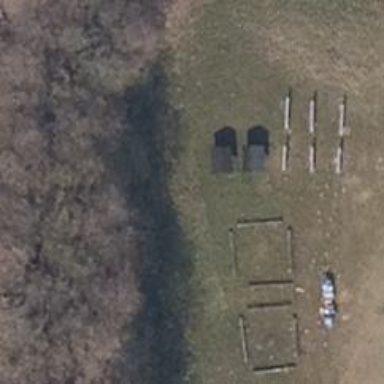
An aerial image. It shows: Picnic shelter providing place for individuals to seek refuge.